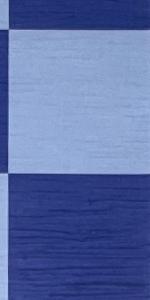
Label: Empty